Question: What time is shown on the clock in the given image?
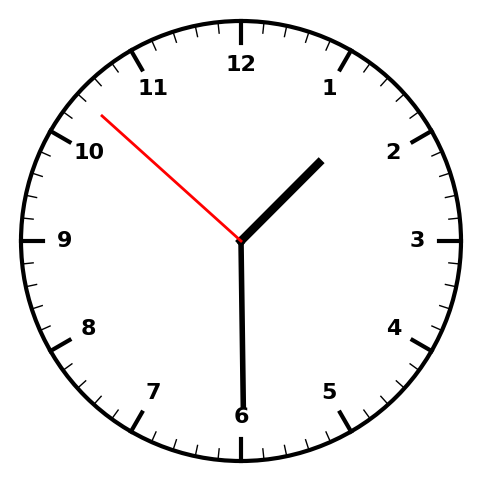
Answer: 01:29:52